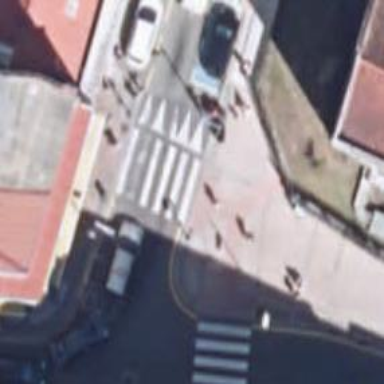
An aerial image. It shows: Marked crossing on the road.